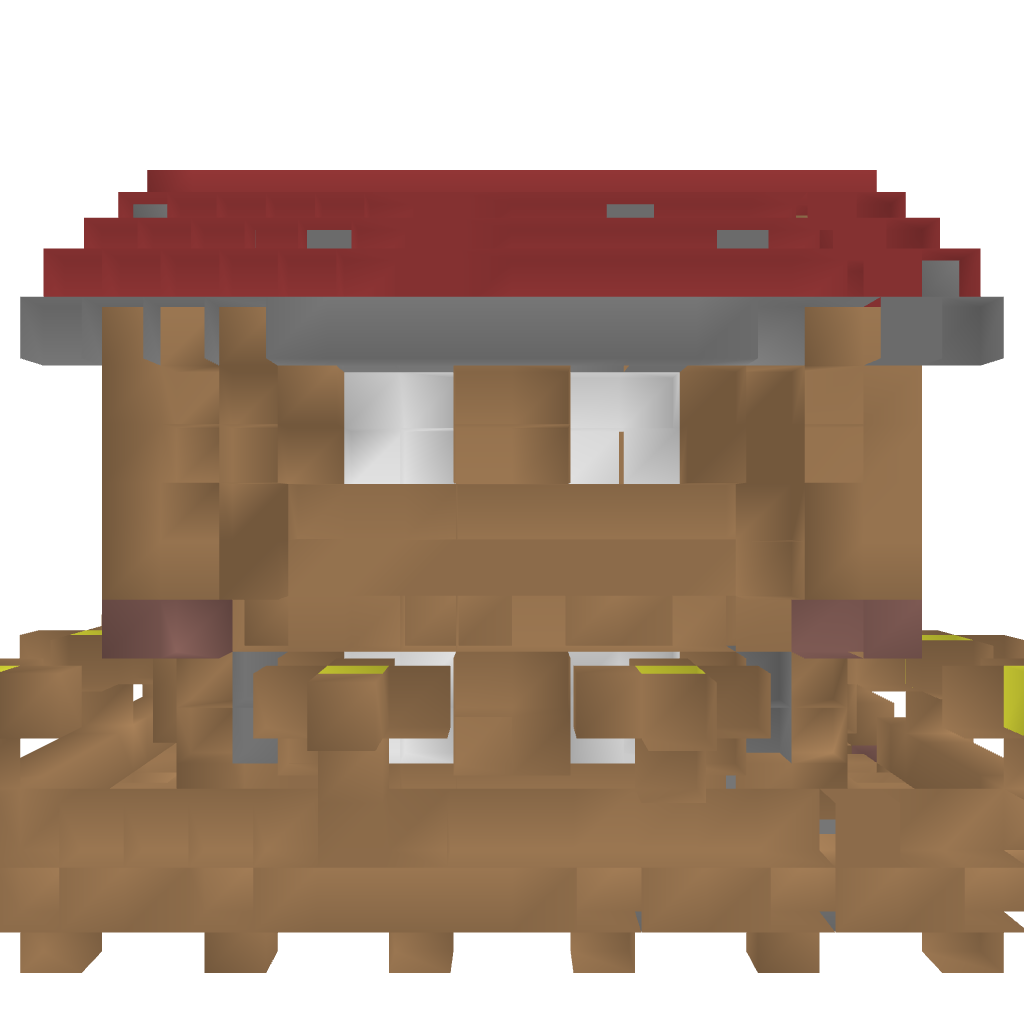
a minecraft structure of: Remedy's Shop bad low quality